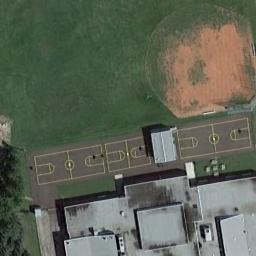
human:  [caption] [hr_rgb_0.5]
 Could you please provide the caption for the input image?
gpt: There are three basketball courts between a baseball diamond and some buildings .

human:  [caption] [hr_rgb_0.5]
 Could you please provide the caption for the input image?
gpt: A row of basketball courts separates the buildings and a big lawn .

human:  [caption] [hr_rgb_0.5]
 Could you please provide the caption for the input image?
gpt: There are several different basketball courts .

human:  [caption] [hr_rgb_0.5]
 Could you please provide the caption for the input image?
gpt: Three basketball courts next to a baseball diamond and some buildings beside .

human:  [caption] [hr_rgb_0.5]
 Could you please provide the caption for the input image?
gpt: The grass is beside three basketball court .